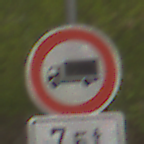
Verkehrszeichen: VerbotFuerKraftfahrzeugeUeberDreiKommaFuenfTonnen
Zusatzzeichen unten: SonstigeBeschraenkungen4
Umgebung: Outdoor, Nature
Tageszeit: MorningAfternoon
Wetter: Overcast
Licht: Natural
Jahreszeit: NotSpecified
Kontrast: LowContrast